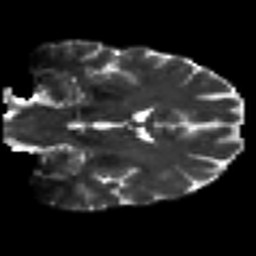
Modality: T2w
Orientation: coronal
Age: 48
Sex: male
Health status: ill
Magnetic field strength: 3 T
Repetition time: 8.4 s
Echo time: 0.0926 s